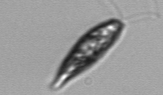
Label: Euglena